四年级 · 度量几何学
图中 $\angle 1=20^{\circ}$ 。( )

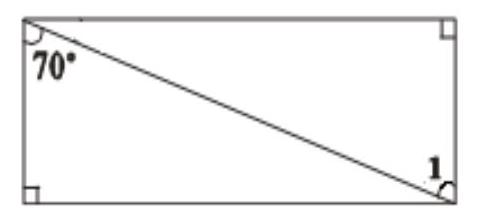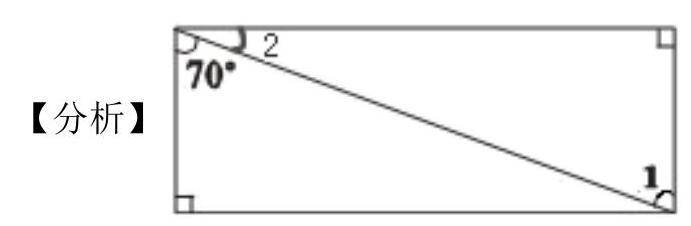
答案: 解$\times$

如图所示, $\angle 2$ 和 $70^{\circ}$ 的角组成一个直角, 则 $\angle 2=90^{\circ}-70^{\circ}=20^{\circ}$ 。根据三角形的内角和为 $180^{\circ}$ 可知, $\angle 1+\angle 2+90^{\circ}=180^{\circ}$ 。据此求出 $\angle 1$ 的度数。

【详解】 $90^{\circ}-70^{\circ}=20^{\circ}$

$180^{\circ}-90^{\circ}-20^{\circ}=70^{\circ}$

则 $\angle 1=70^{\circ}$ 。

故答案为: $\times$ 。

【点睛】解决本题时应理清角与角之间的关系, 根据三角形的内角和定理解答。